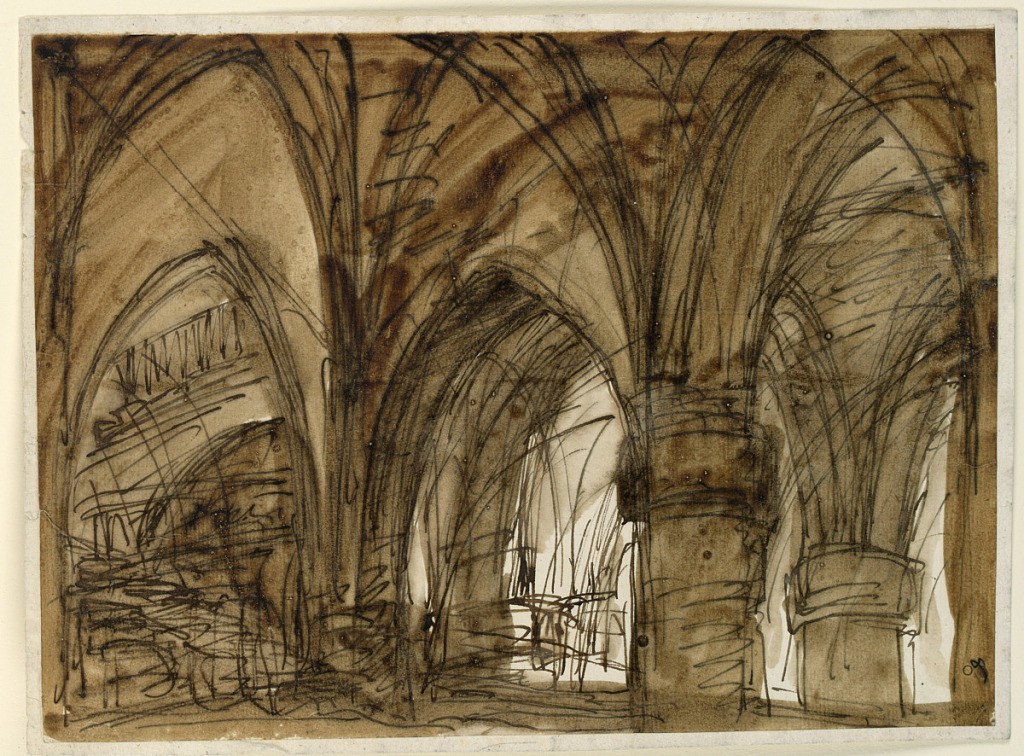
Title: Stage Design for the Interior of a Gothic Vault
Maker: Giuseppe Barberi, Italian, 1746–1809
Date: early 19th century
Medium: Pen and brown ink, brush and brown wash on lined off-white laid paper
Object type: Drawing
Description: Huge vaults on low columns sketched very roughly.